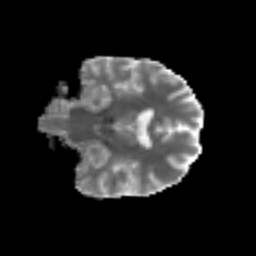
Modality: MD
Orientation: coronal
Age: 62
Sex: male
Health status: ill
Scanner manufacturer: siemens
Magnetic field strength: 3 T
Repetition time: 8.7 s
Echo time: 0.11 s